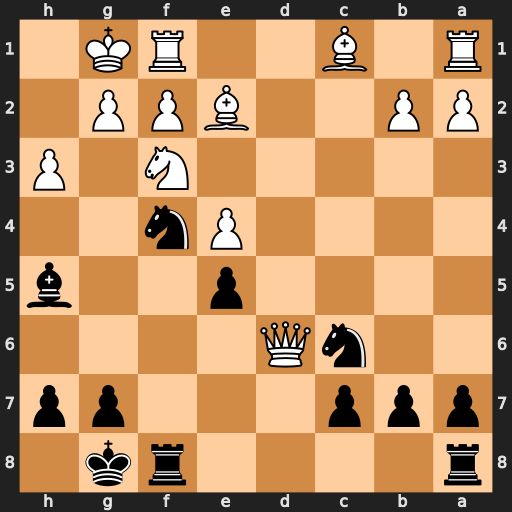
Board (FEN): r4rk1/ppp3pp/2nQ4/4p2b/4Pn2/5N1P/PP2BPP1/R1B2RK1
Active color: b
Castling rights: -
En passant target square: -
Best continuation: Nxe2+ Kh2 cxd6